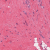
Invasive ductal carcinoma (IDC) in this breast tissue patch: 0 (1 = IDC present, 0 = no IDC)